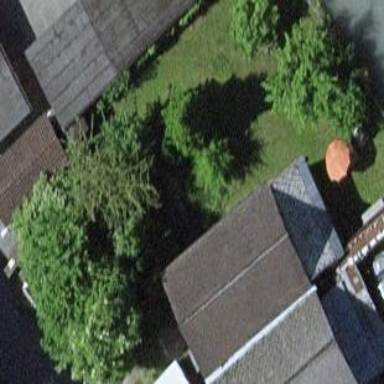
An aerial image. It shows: Residential garden.